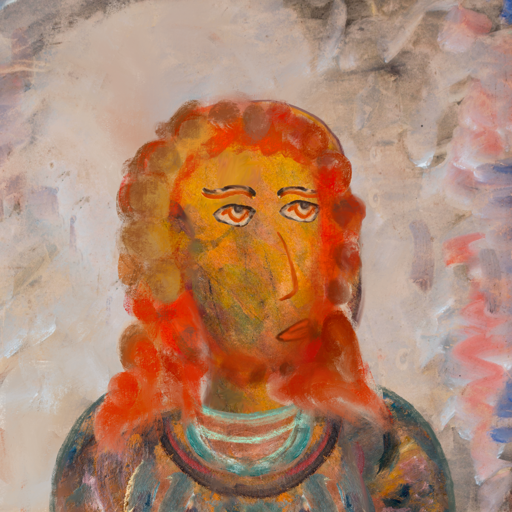
Background: Roy_Bahadur, Head And Neck Side: Gypsy_Mother, Face Side: Experience, Bust: Boggyland, Hair Side: Rupkatha, Head Accessory: Blank, Second Necklace: Blank, Necklace: Blank, Baby: Blank